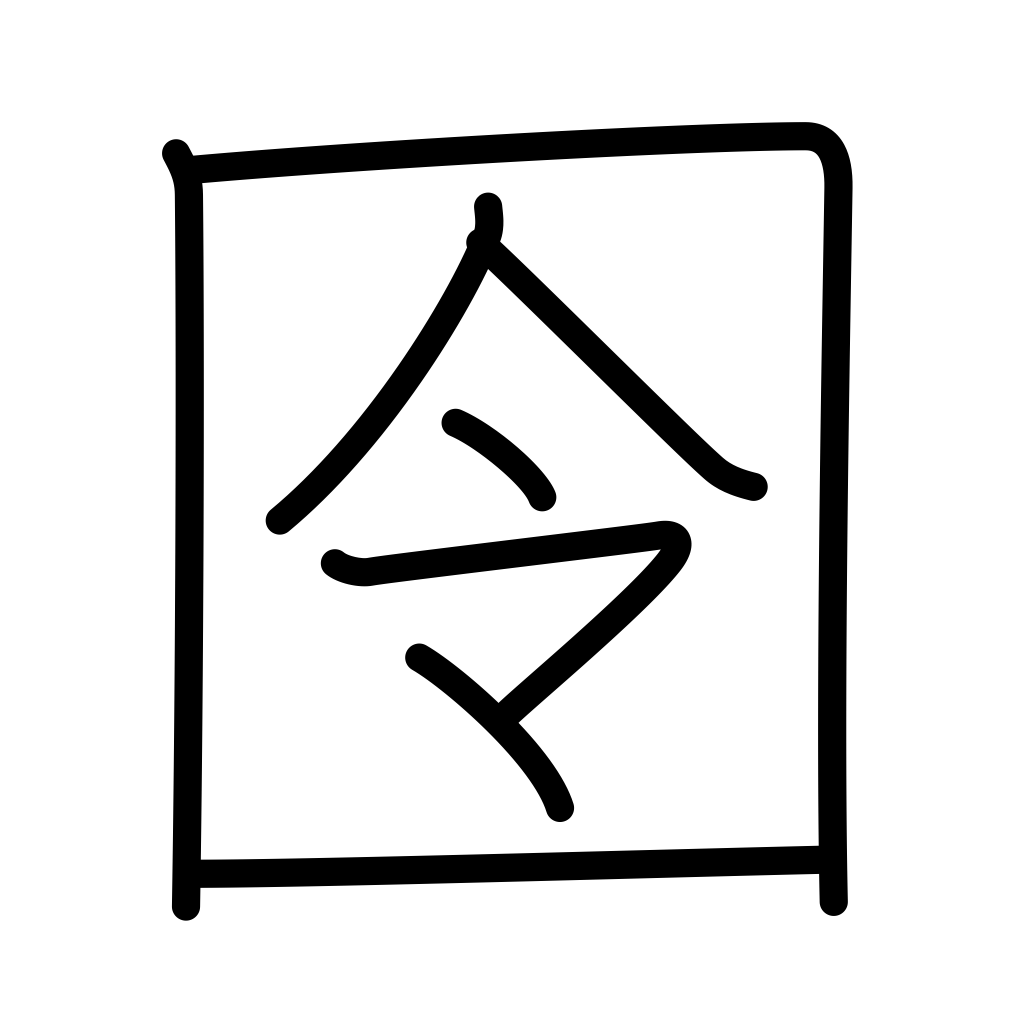
Meaning: prison